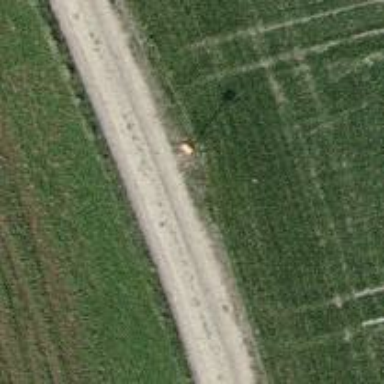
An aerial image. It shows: Pole supporting roof covering pipeline marker.